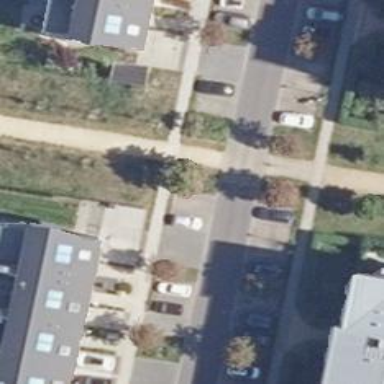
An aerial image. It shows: Residential road with asphalt surface and separate sidewalk. There is perpendicular parking available on both sides of the street.